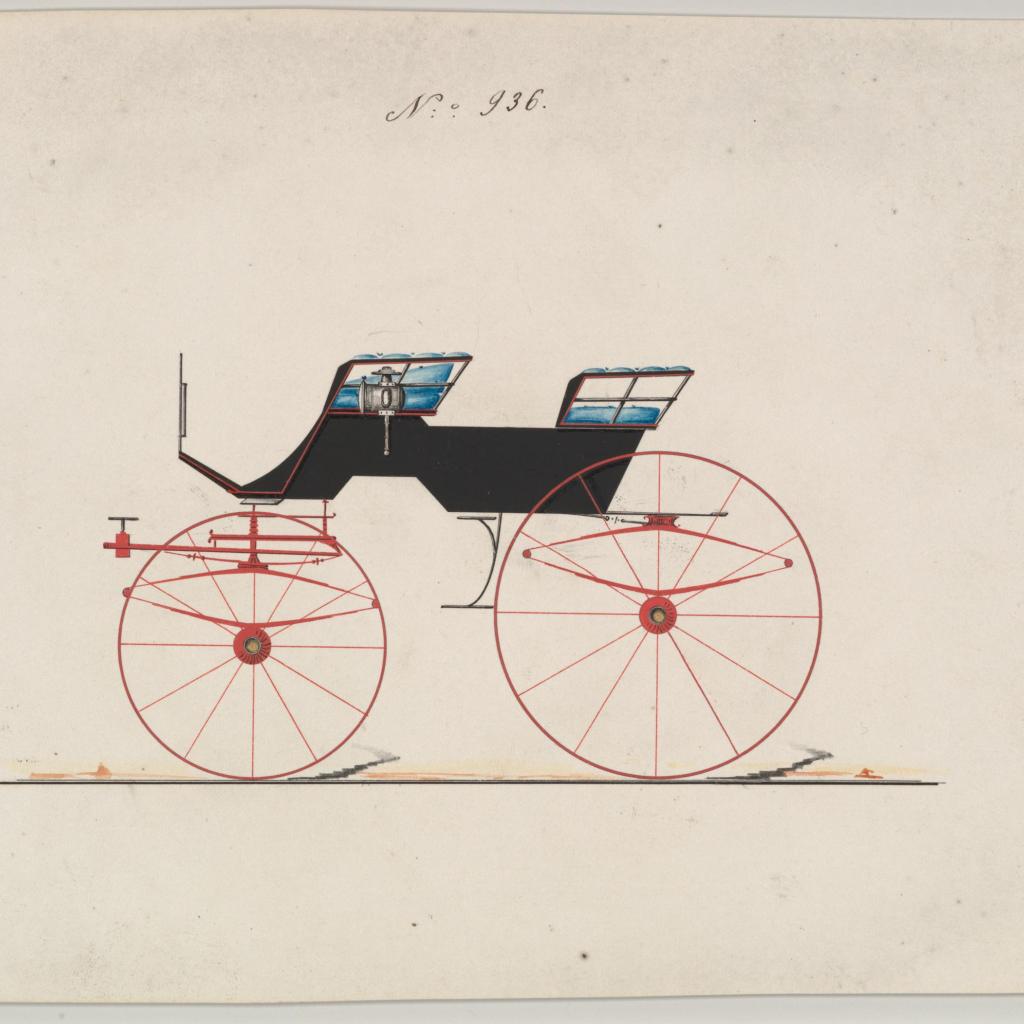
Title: Design for 4 seat Phaeton, no top, no. 936
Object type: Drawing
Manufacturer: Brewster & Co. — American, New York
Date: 1850–70
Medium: Graphite, pen and black ink, watercolor and guache with gum arabic
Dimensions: sheet: 6 3/16 x 8 5/8 in. (15.7 x 21.9 cm)
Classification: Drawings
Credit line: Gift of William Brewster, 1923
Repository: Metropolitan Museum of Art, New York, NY